Question: I have a SQL query below and its getting 1 day behind date from CRM insurance type expiry dates in the SQL query. The expiry dates for insurance types in CRM are 04/04/2017 and in the query its 03/04/2017, please advise do I use UTC now?
'''
select CASE mm_insurance.mm_insurancetype
WHEN 930720000 THEN 'Airside Liability Insurance'
WHEN 930720001 THEN 'Contractors All Risks'
WHEN 930720002 THEN 'Employers Liability Insurance'
WHEN 930720003 THEN 'Product Liability Insurance'
WHEN 930720004 THEN 'Professional Indemnity Insurance'
WHEN 930720005 THEN 'Public Liability Insurance'
WHEN <PHONE> THEN 'Removals and Storage Liability'
ELSE ''
END AS InsuranceType, Format(mm_insurance.mm_expirydate , 'dd/MM/yyyy') as InsuranceExpiry
from mm_insurance where mm_account = '40600D69-068A-E611-810E-<PHONE>' and mm_expirydate between '03/04/2017' AND '05/04/2017'
'''

results is 03/04/2017 when I should be getting 04/04/2017
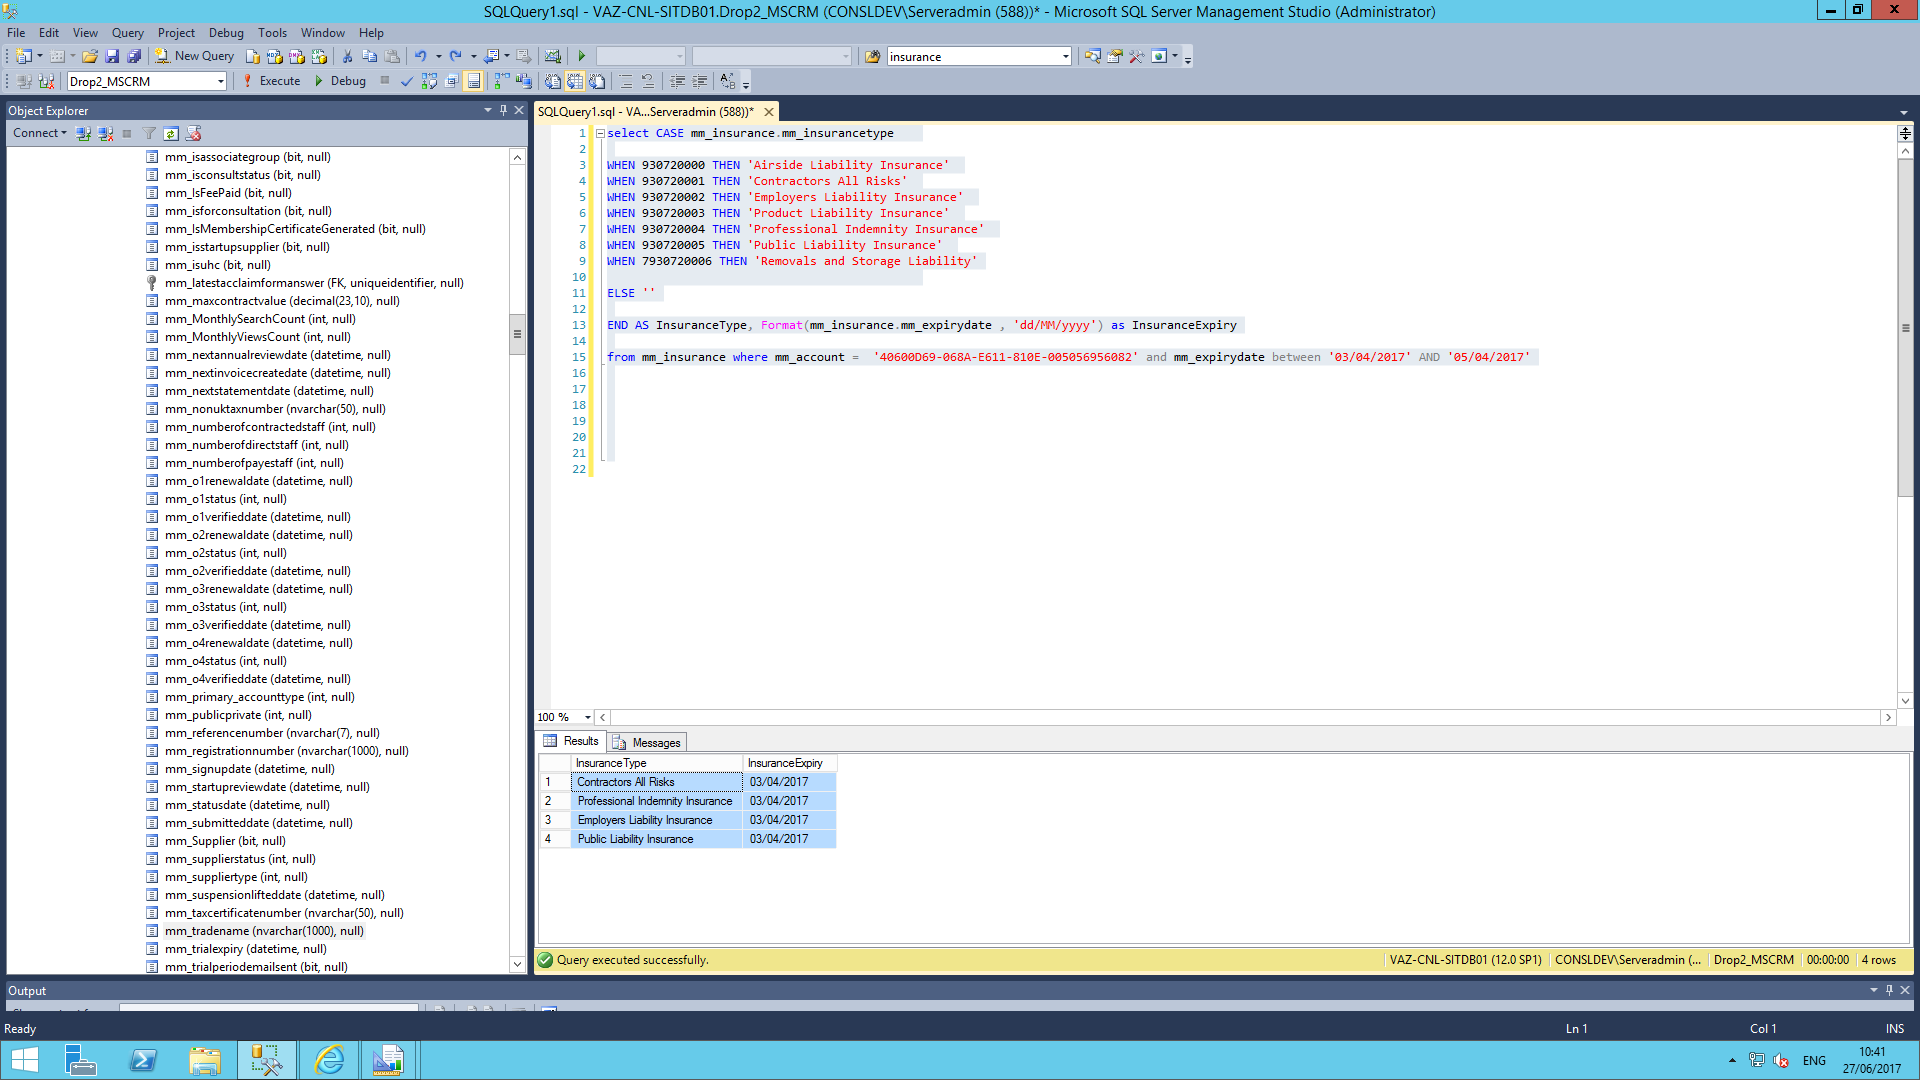
Answer: Try this query, this should be what your after, its advised when reports are developed to use filtered views.
'''
select CASE mm_insurance.mm_insurancetype
WHEN 930720000 THEN 'Airside Liability Insurance'
WHEN 930720001 THEN 'Contractors All Risks'
WHEN 930720002 THEN 'Employers Liability Insurance'
WHEN 930720003 THEN 'Product Liability Insurance'
WHEN 930720004 THEN 'Professional Indemnity Insurance'
WHEN 930720005 THEN 'Public Liability Insurance'
WHEN <PHONE> THEN 'Removals and Storage Liability'
ELSE ''
END AS InsuranceType, Format(mm_expirydate , 'dd/MM/yyyy') as InsuranceExpiry
from Filteredmm_insurance AS mm_insurance where mm_account = @AccountId and mm_expirydate between @ExpiryClauseFrom AND @ExpiryClauseTo
'''